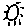
Label: sun